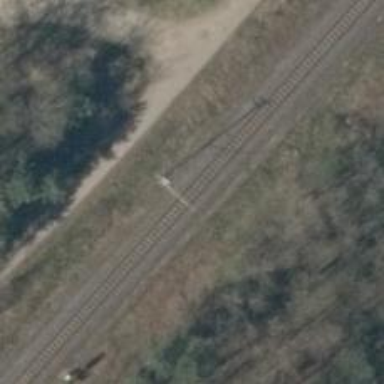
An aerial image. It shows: Railway track with contact lines for electrification.